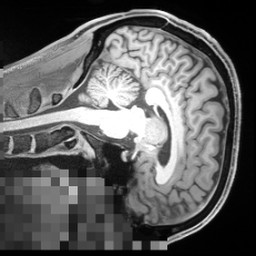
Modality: T1w
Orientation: sagittal
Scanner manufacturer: siemens
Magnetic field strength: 3 T
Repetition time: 2.55 s